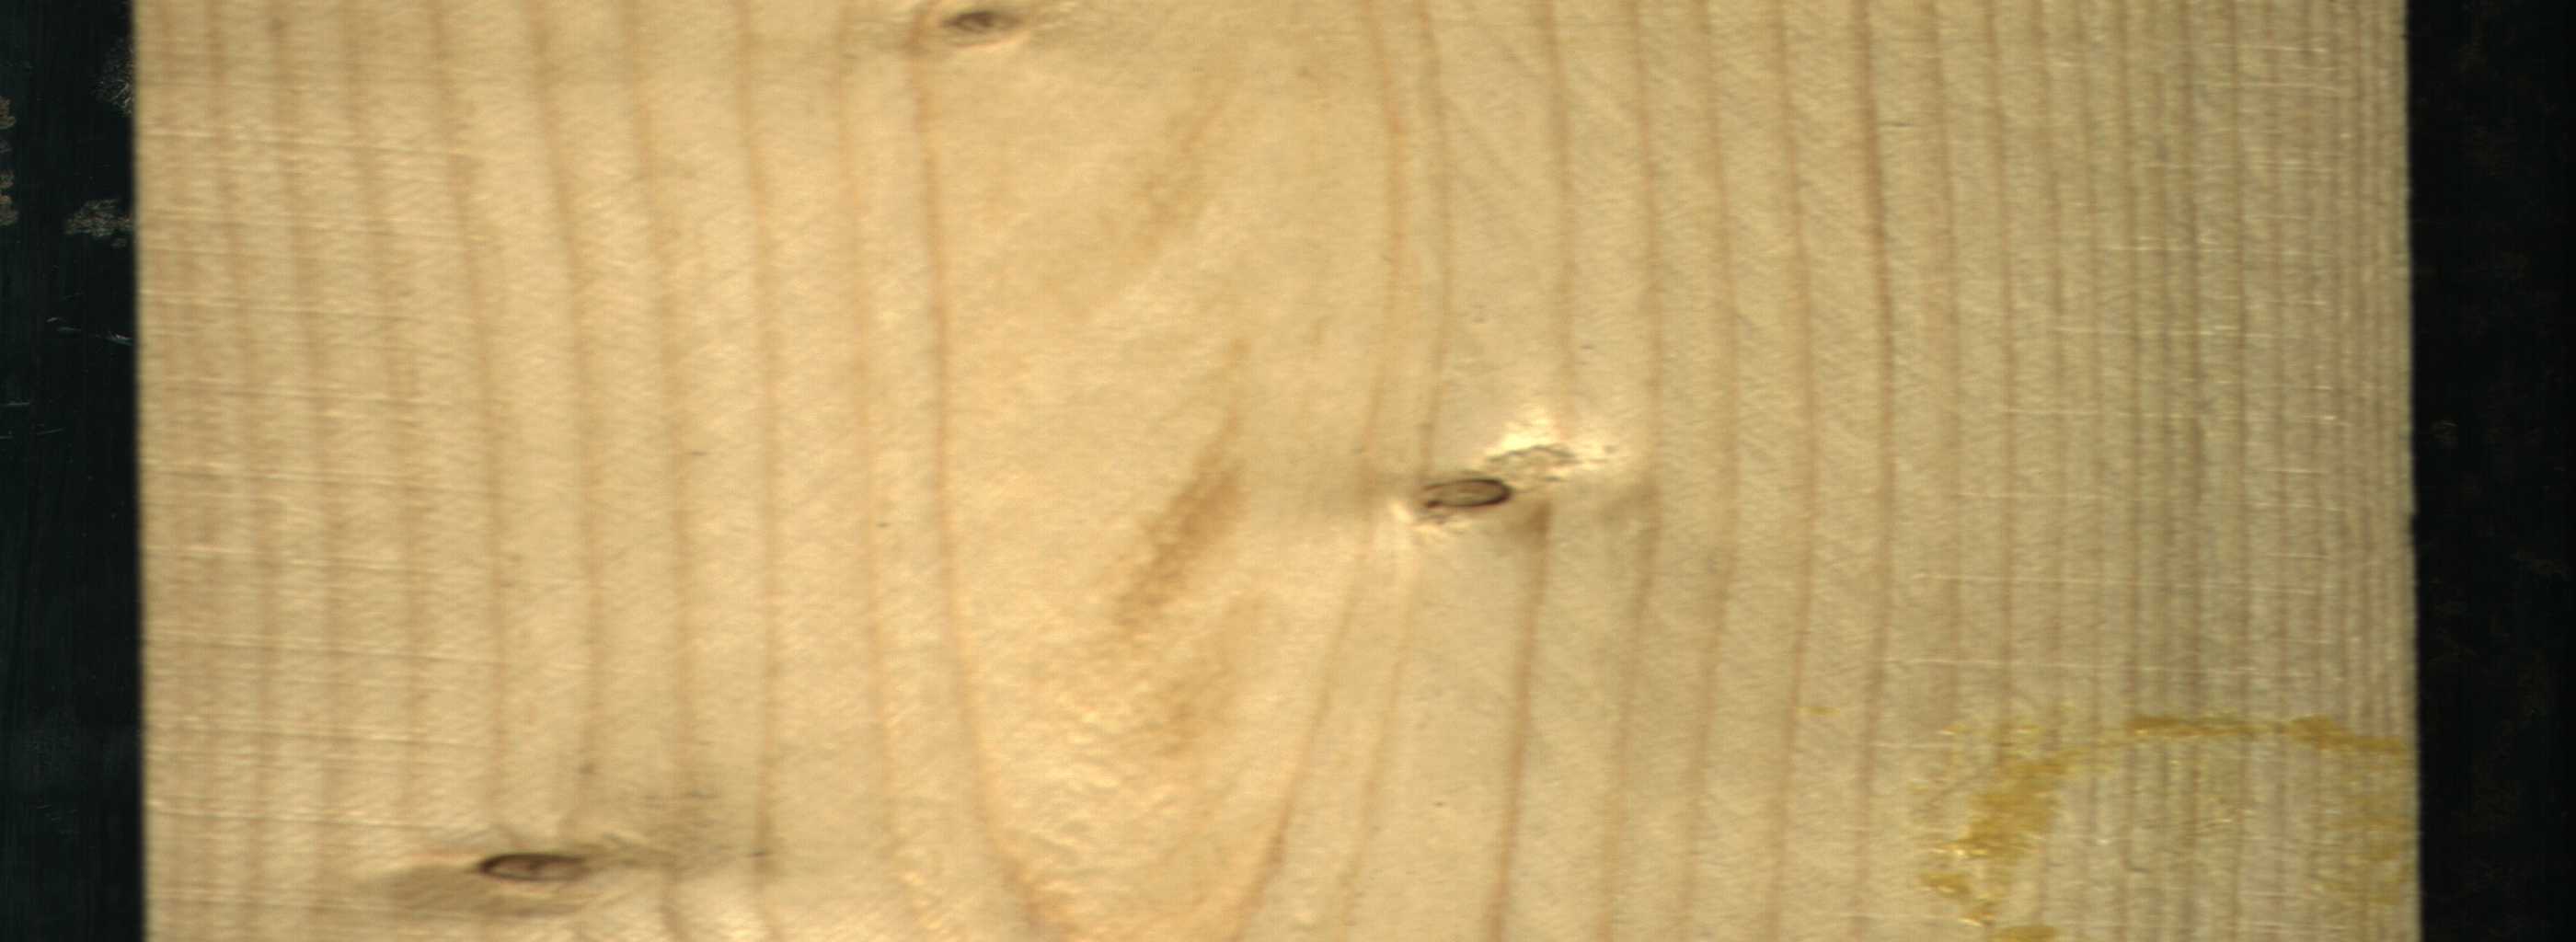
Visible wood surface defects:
resin
resin
Dead_Knot
Live_Knot
Live_Knot